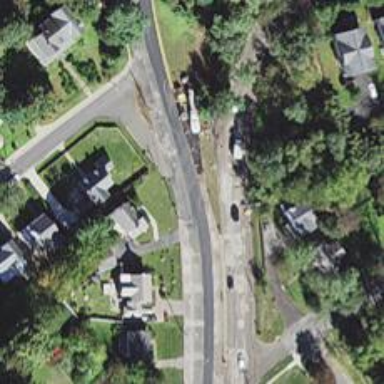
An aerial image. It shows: Asphalt road with primary link designation.